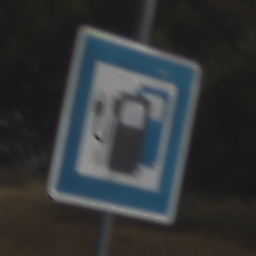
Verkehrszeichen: LadestationFuerElektrofahrzeuge
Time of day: MorningAfternoon
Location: Outdoor (Nature)
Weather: PartlyCloudy
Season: NotSpecified
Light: Natural